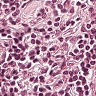
Metastatic tissue present: no